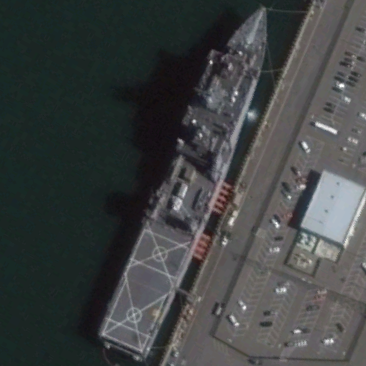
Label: combat